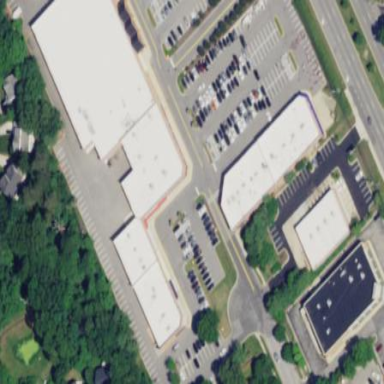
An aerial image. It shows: Retail building.